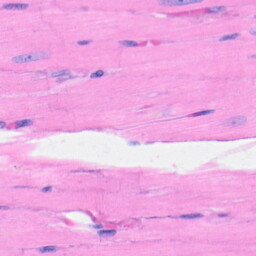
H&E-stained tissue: Heart